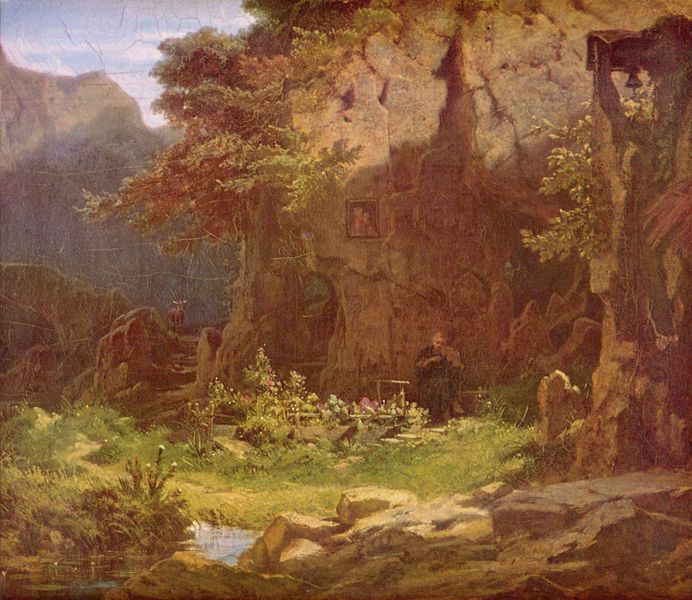
Titel: Einsiedler, Violine spielend
Künstler: Carl Spitzweg
Standort: München
Institution: Schack-Galerie
Schlagwörter: baum, berg, blau, blätter, felsen, gemälde, himmel, laub, mann, schatten, wasser, wolken, bäume, fluss, gelb, grün, landschaft, ocker, see, sitzen, teich, ufer, blume, blumen, braun, frau, grau, licht, schwarz, weiss, anlage, dach, gras, rot, tier, wiese, wolke, beige, malerei, wand, mensch, stein, steine, bild, bach, einsamkeit, erde, gräser, natur, einsam, gewässer, sonne, sträucher, musik, pflanze, pflanzen, höhle, rosa, wald, genre, garten, gemüse, skulptur, beine, sommer, ruhe, biegung, bogen, berge, fels, felswand, gebirge, gipfel, sonnenlicht, mauer, lila, idylle, bank, treppe, treppen, wild, spielen, homme, durchgang, stufe, stufen, carl spitzweg, nische, spitzweg, lamm, buch, torbogen, einöde, wurzel, wälder, lichtung, tanne, geige, biedermeier, glocke, tümpel, klerus, grotte, kapelle, beete, mönch, lesender, bergrücken, friesz, carl, maria, madonna, kräuter, ziege, arbre, nature, paysage, bau, fleuve, ikone, eau, ras, montagne, heiligenbild, campagne, quelle, eremit, rocher, einsiedler, romantique, herbe, tableau, einsiedelei, rivière, ruine, pré, roche, stue, image, roches, einsiedlerhöhle, mönch in klause, einsiedler mit ziege, einsiedler mt, einsa, solitaire, gerhe, l'eau, pière, pières